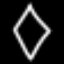
Label: diamond